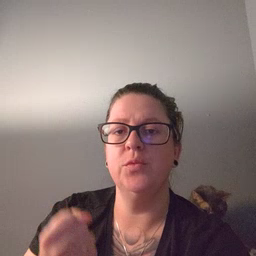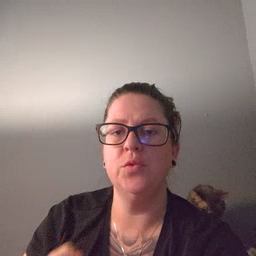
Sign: drawer